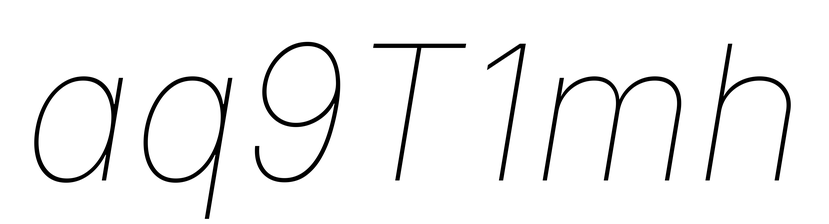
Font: Inter-Italic_Thin_Italic